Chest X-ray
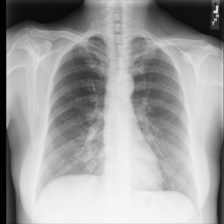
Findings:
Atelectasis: negative
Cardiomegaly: negative
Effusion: negative
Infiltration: negative
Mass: negative
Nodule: negative
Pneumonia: negative
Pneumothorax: negative
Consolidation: negative
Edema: negative
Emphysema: negative
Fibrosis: negative
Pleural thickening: negative
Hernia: negative